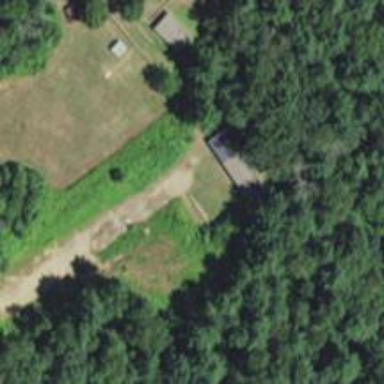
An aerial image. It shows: Shooting sport area.